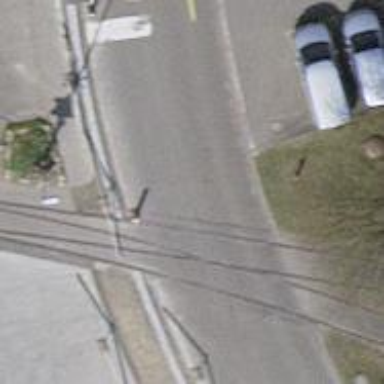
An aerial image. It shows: Level crossing with both lights and saltire in place.